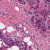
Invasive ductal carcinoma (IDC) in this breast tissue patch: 0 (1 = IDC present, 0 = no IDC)